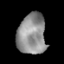
Tissue: lung
Cell type: T cells
Senescence score: 0.2364
Nuclear area (px): 1129
Mean DAPI intensity: 144.581